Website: apple
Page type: customer-info-address
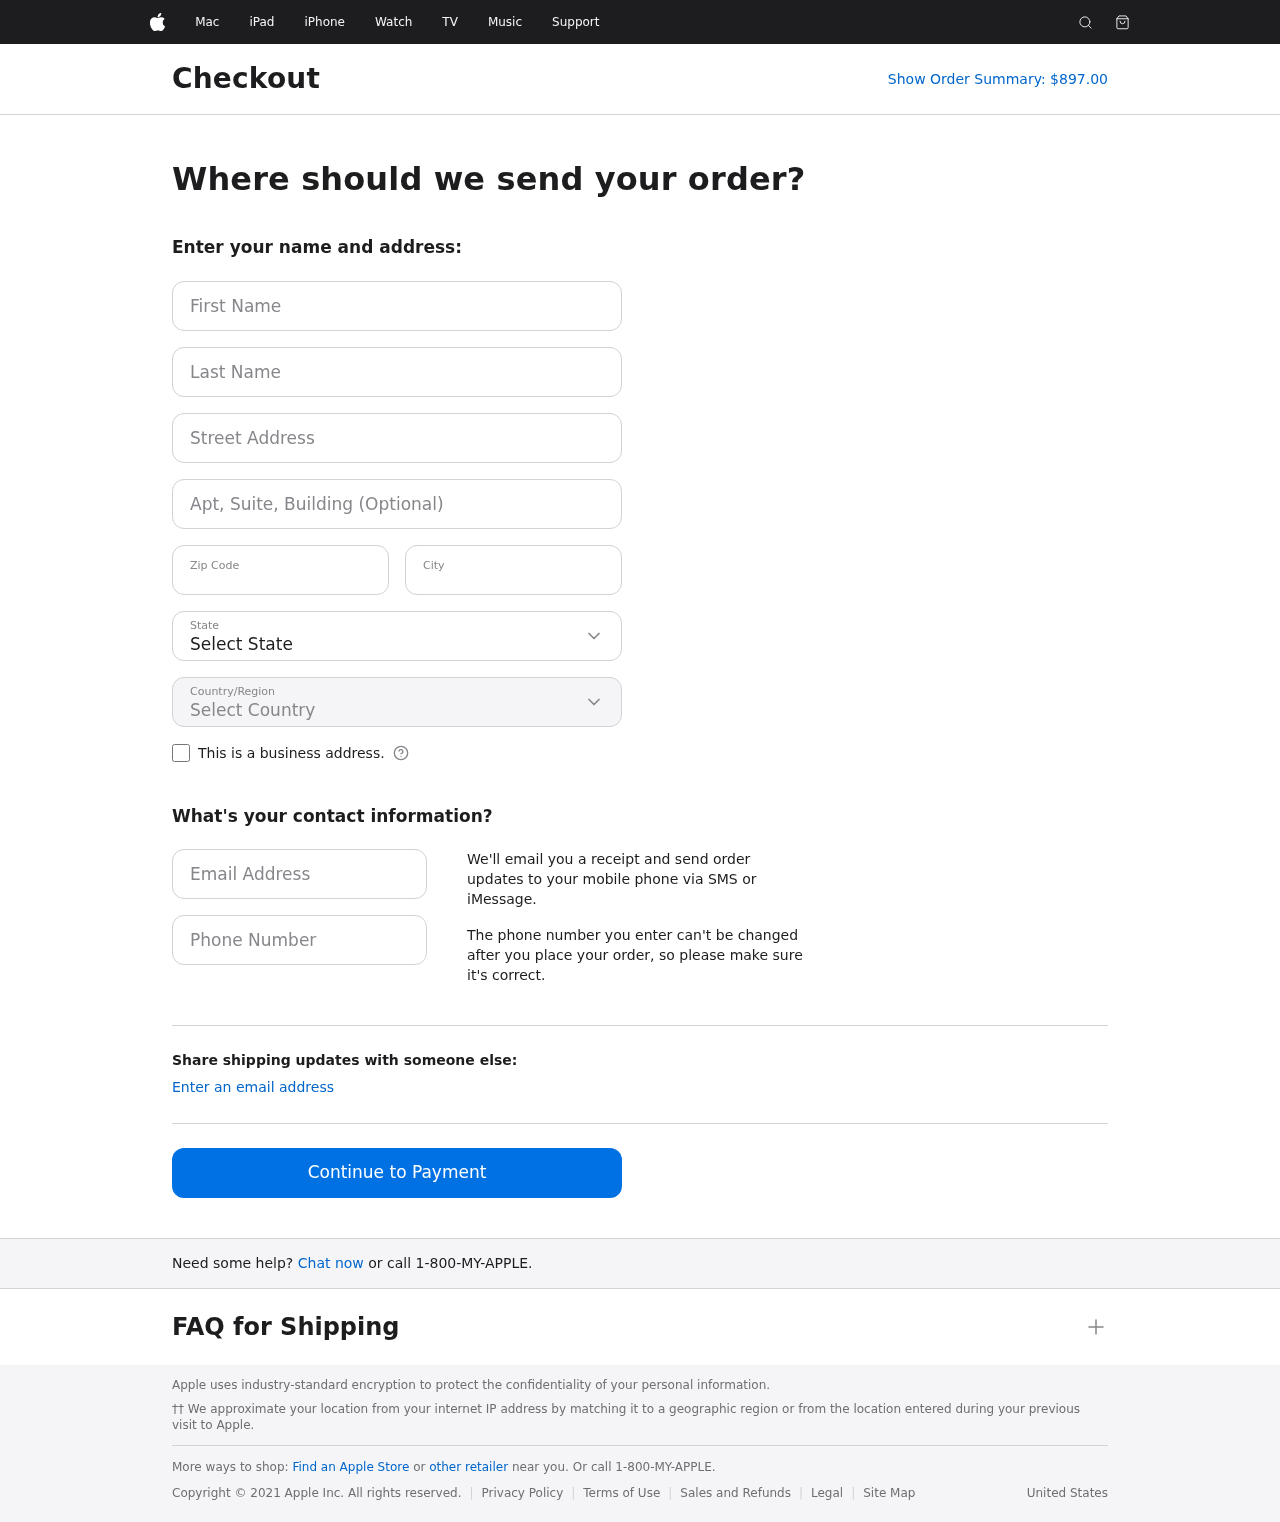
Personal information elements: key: PII_CITY
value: West Brett
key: PII_COUNTRY
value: United States
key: PII_EMAIL
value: cindycervantes@gmail.com
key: PII_FIRSTNAME
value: Cindy
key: PII_LASTNAME
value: Cervantes
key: PII_PHONE
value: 5978496593
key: PII_POSTCODE
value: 88221
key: PII_STATE
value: Connecticut
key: PII_STREET
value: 4177 Kyle Mill Apt. 524
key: PII_STREET2
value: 533 Karen Mews Suite 758
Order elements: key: ORDER_TOTAL
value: Show Order Summary: $897.00